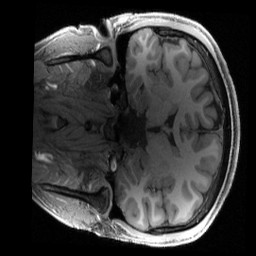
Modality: T1w
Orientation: coronal
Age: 24
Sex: male
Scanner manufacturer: siemens
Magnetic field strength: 3 T
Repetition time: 2.4 s
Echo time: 0.00222 s